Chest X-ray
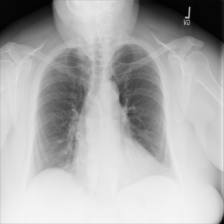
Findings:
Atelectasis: negative
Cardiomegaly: negative
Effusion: negative
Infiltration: negative
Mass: negative
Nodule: negative
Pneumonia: negative
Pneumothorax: negative
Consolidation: negative
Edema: negative
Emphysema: negative
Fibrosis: negative
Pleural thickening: negative
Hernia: negative